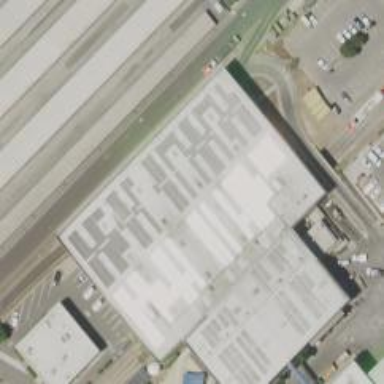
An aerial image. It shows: Waste transfer station building.